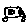
Label: car